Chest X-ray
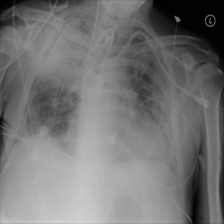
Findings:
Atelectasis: positive
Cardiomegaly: positive
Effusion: positive
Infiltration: negative
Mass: negative
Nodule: positive
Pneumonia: negative
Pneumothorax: negative
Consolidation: negative
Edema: negative
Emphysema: negative
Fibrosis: negative
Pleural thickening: negative
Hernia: negative